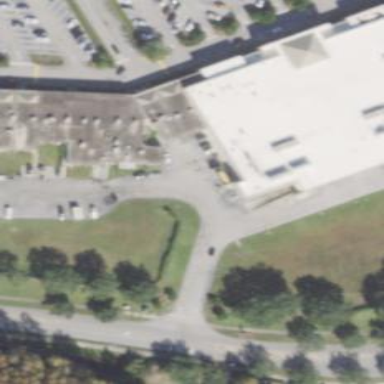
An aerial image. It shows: Commercial building.